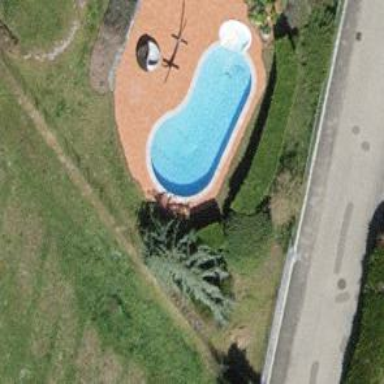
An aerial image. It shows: Swimming pool located in leisure land.